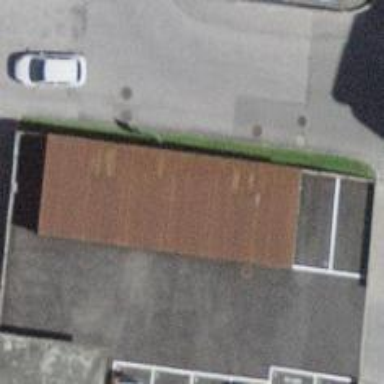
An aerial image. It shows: Group of garages.